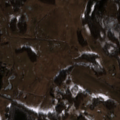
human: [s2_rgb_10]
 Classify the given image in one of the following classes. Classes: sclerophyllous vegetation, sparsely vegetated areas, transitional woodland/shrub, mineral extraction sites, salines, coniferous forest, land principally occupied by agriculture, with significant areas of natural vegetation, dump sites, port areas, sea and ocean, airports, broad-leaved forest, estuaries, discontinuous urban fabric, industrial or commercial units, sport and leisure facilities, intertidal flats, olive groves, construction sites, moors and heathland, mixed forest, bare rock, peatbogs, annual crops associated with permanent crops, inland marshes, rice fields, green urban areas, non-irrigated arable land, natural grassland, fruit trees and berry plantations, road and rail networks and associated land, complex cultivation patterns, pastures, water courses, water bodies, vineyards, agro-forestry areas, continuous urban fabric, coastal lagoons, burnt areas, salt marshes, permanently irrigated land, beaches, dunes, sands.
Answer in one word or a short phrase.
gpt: pastures, land principally occupied by agriculture, with significant areas of natural vegetation, mixed forest